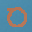
Label: 0